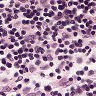
Metastatic tissue present: no